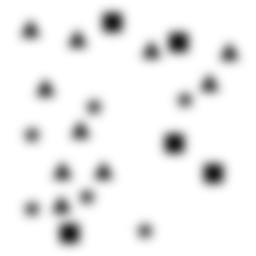
Squares: 5
Triangles: 10
Stars: 6
Total shapes: 21